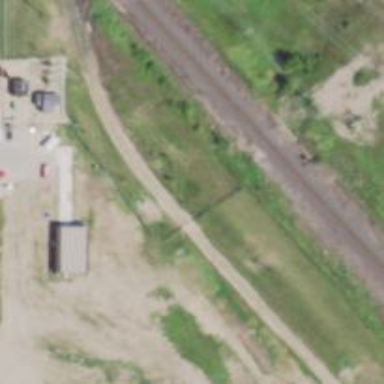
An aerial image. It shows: Railway spur service.